Question: <URL>
I'm trying to custom draw a progress bar in a Delphi 'TListView' as suggested by <URL>. This works fine, apart from the interaction with hot tracking when drawn using the new explorer theme introduced in Vista.
The hot tracking painting and the Delphi custom drawing events appear to interfere with each other. For example, the sort of output I am seeing looks like this:

The text in Column 1 should read Item 3 but is obliterated. It looks like a bug in the Delphi wrapper to the list view control, but it could equally be that I'm doing something wrong!
Although I've been developing this in XE2, the same behaviour occurs in 2010 and, presumably, XE.
Here's the code to reproduce this behaviour:
'''
unit Unit1;
interface
uses
Windows, Classes, Controls, Forms, CommCtrl, ComCtrls;
type
TForm1 = class(TForm)
ListView: TListView;
procedure FormCreate(Sender: TObject);
procedure ListViewCustomDrawSubItem(Sender: TCustomListView;
Item: TListItem; SubItem: Integer; State: TCustomDrawState;
var DefaultDraw: Boolean);
end;
var
Form1: TForm1;
implementation
{$R *.dfm}
procedure TForm1.FormCreate(Sender: TObject);
begin
ListView.RowSelect := True;
ListView.Items.Add.Caption := 'Item 1';
ListView.Items.Add.Caption := 'Item 2';
ListView.Items.Add.Caption := 'Item 3';
end;
procedure TForm1.ListViewCustomDrawSubItem(Sender: TCustomListView;
Item: TListItem; SubItem: Integer; State: TCustomDrawState;
var DefaultDraw: Boolean);
var
R: TRect;
begin
DefaultDraw := False;
ListView_GetSubItemRect(Sender.Handle, Item.Index, SubItem, LVIR_BOUNDS, @R);
Sender.Canvas.MoveTo(R.Left, R.Top);
Sender.Canvas.LineTo(R.Right-1, R.Bottom-1);
end;
end.
'''
'''
object Form1: TForm1
Caption = 'Custom Draw List View Bug'
ClientHeight = 290
ClientWidth = 554
OnCreate = FormCreate
object ListView: TListView
Align = alClient
Columns = <
item
Caption = 'Column 1'
Width = 250
end
item
Caption = 'Column 2'
Width = 250
end>
ViewStyle = vsReport
OnCustomDrawSubItem = ListViewCustomDrawSubItem
end
end
'''
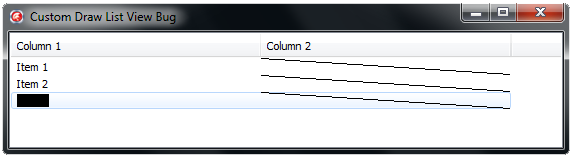
Answer: This is a workaround for the defective behavior rather than being an answer to the question if there's a bug in the VCL, and a few thoughts.
The workaround is to set the background mode of the device context assigned by the common control for item painting cyle to transparent after carrying out custom drawing:
'''
procedure TForm1.ListViewCustomDrawSubItem(Sender: TCustomListView;
Item: TListItem; SubItem: Integer; State: TCustomDrawState;
var DefaultDraw: Boolean);
var
R: TRect;
begin
if not [CustomDrawing] then // <- If we're not gonna do anything do not
Exit; // fiddle with the DC in any way
DefaultDraw := False;
ListView_GetSubItemRect(Sender.Handle, Item.Index, SubItem, LVIR_BOUNDS, @R);
Sender.Canvas.MoveTo(R.Left, R.Top);
Sender.Canvas.LineTo(R.Right-1, R.Bottom-1);
SetBkMode(Sender.Canvas.Handle, TRANSPARENT); // <- will effect the next [sub]item
end;
'''
In an [sub]item paint cycle, the painting is always done in a top-down fashion, items having a lower index are sent 'NM_CUSTOMDRAW' notification prior to ones with higher indexes. When the mouse is moved from one row to another, two rows need to be re-drawn - the one loosing the state, and the one gaining it. It would seem, when custom drawing is in-effect, drawing the row that's loosing the hot-state leaves the DC in an undesirable state. This is not a problem when moving the mouse upwards, because that item gets drawn last.
Custom drawing ListView and TreeView controls are different than custom drawing other controls and somewhat complicated (see: <URL>, you have no control over what the VCL does. For instance you can't return the 'CDRF_xxx' you'd like or you can't set the 'clrTextBk' you want. My biased opinion is that, , but I have nothing more concrete than an intuition as in finding a workaround.